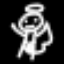
Label: angel